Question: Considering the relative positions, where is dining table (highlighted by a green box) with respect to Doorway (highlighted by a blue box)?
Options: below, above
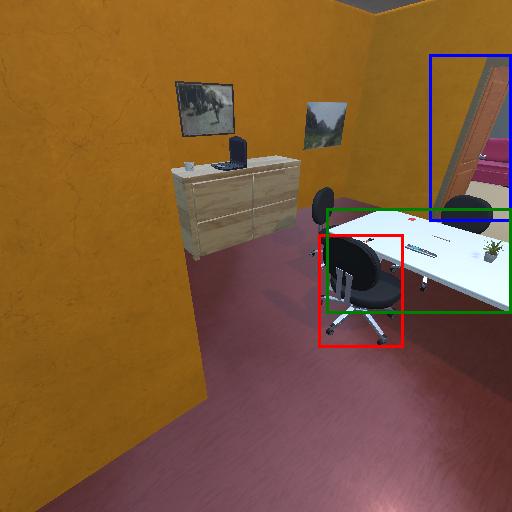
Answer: below